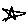
Label: star